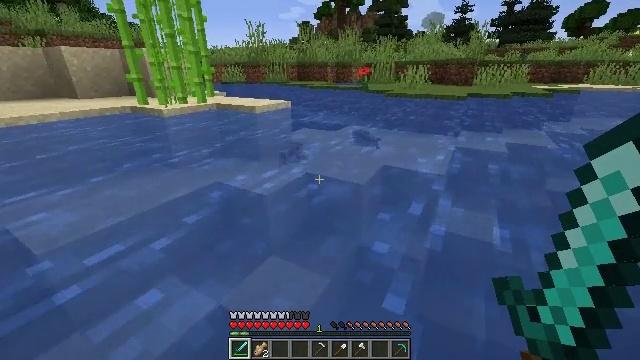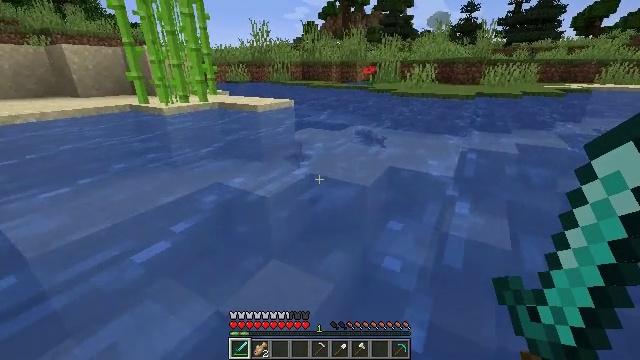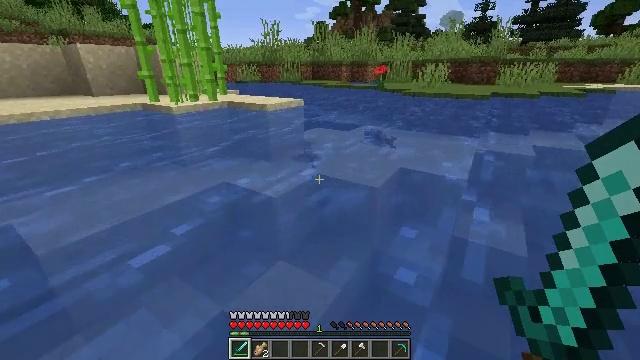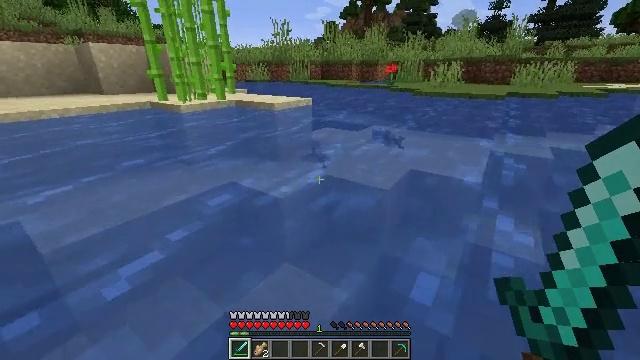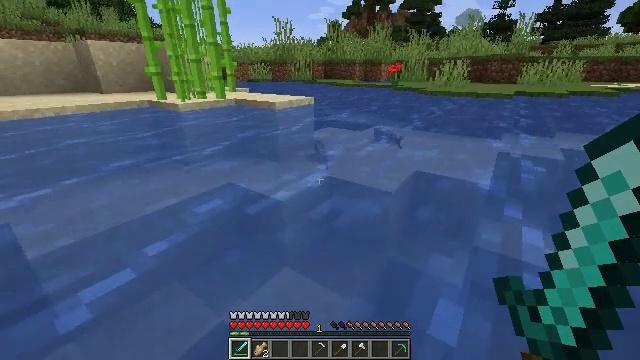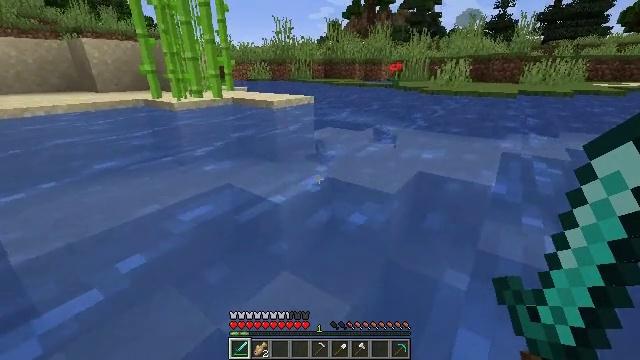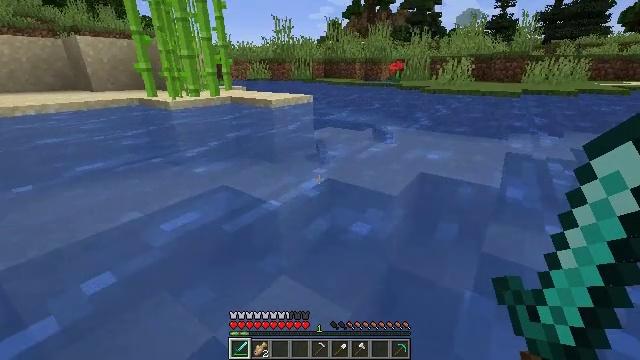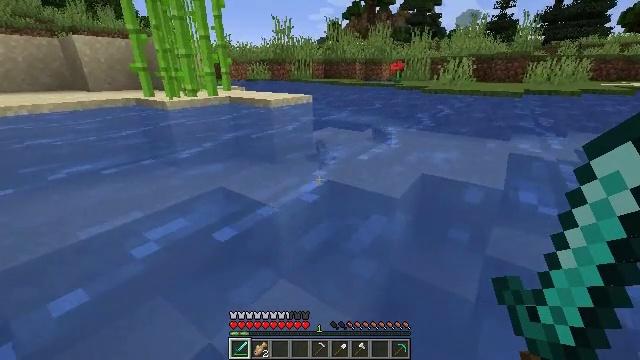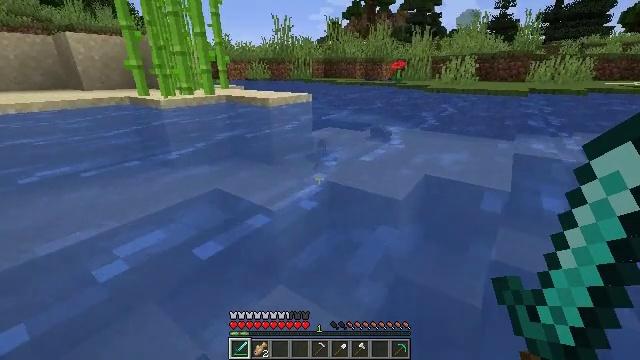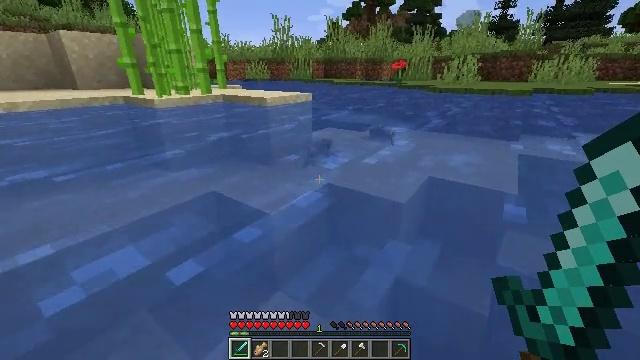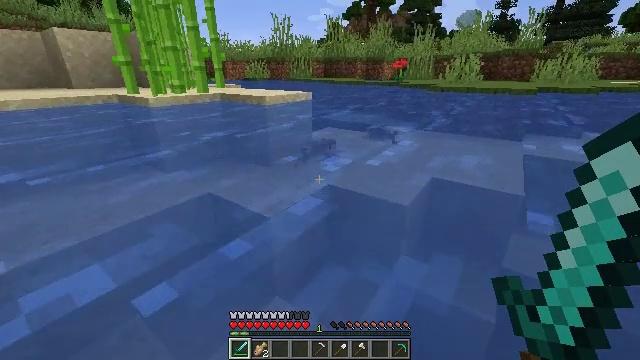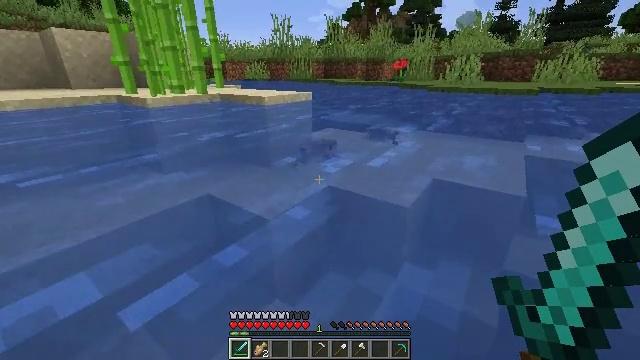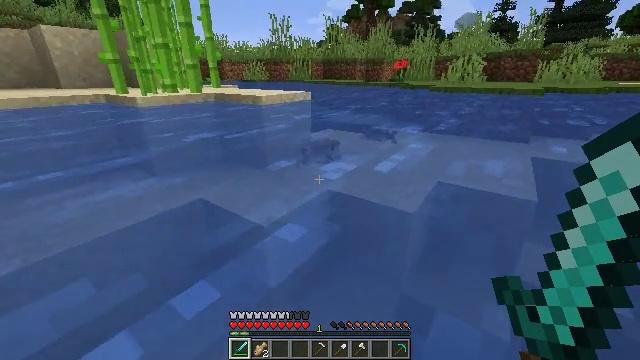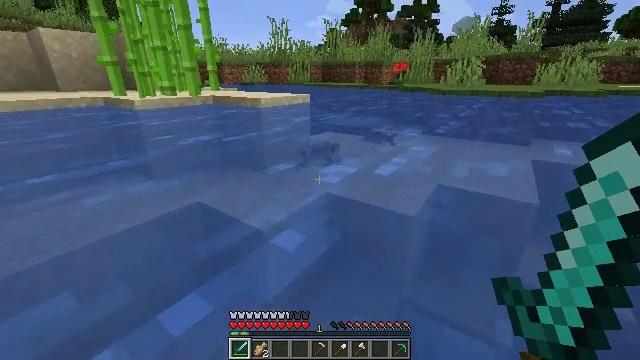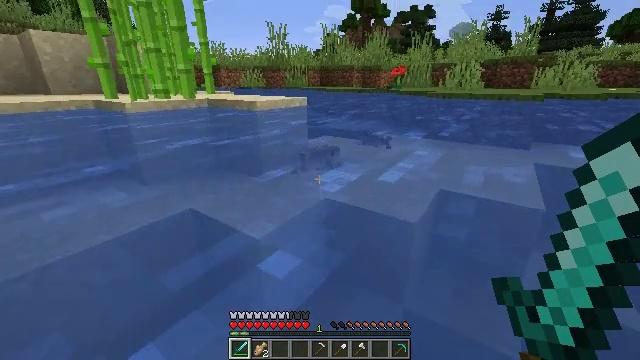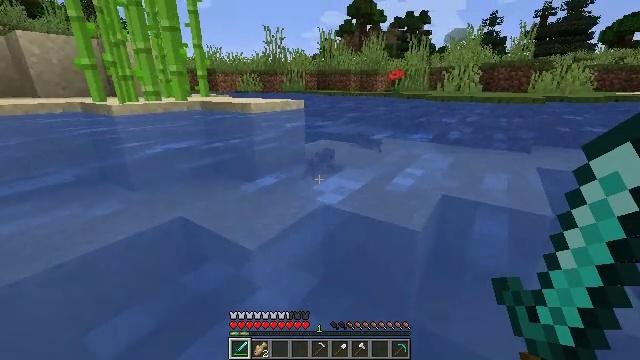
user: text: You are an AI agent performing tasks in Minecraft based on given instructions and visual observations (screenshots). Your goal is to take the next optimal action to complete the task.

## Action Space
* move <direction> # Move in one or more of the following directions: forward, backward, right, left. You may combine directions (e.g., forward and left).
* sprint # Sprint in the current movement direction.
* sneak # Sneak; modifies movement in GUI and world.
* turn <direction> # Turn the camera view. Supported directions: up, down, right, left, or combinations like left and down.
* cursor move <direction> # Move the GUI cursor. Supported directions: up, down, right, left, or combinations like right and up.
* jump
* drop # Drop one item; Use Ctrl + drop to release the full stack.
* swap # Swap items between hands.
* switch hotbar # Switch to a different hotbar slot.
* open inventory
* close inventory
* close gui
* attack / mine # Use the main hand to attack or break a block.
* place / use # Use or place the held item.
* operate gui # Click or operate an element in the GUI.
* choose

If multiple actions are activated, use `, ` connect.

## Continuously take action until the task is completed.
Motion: motion action
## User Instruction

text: Hunt fish.
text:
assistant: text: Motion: move forward
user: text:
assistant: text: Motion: move forward, turn left
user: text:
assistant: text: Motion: move forward, turn left
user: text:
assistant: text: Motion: move forward
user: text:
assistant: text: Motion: move forward
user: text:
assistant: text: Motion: move forward
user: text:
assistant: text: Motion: move forward
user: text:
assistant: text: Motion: move forward
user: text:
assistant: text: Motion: move forward
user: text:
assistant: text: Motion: move forward
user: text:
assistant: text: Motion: move forward
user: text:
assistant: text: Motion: move forward
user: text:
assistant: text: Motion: move forward
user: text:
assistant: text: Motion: move forward
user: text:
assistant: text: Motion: move forward
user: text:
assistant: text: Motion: move forward, turn up
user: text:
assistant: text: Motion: move forward
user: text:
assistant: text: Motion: move forward
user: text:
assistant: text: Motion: move forward
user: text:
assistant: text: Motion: move forward
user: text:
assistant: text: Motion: move forward, jump
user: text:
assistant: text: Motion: move forward, jump
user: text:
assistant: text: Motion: move forward, turn down, jump
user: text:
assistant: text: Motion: move forward, turn down, jump
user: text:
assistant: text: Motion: move forward, turn down, jump
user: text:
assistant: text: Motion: move forward, turn down, jump
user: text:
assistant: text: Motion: move forward, jump
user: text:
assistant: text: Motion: move forward, turn down
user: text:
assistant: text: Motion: move forward, turn down
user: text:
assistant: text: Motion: move forward, turn down